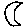
Label: moon